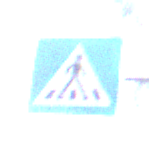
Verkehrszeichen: FussgaengerueberwegLinks
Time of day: SunriseSunset
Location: Outdoor (Nature)
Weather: NotSpecified
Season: Autumn
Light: Natural